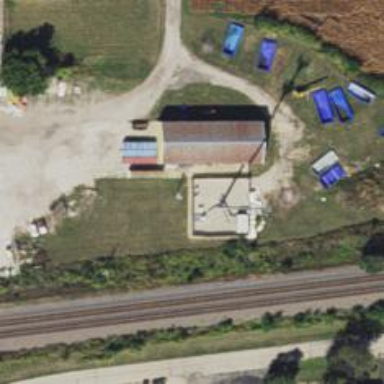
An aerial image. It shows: Man-made mast used for communication purposes.